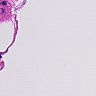
Metastatic tissue present: no